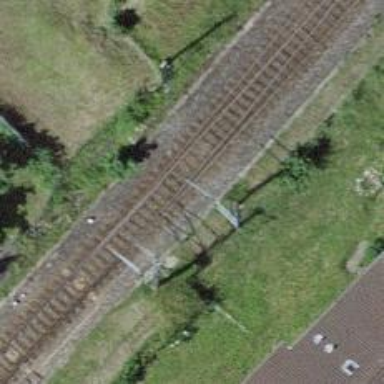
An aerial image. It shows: Railway switch.